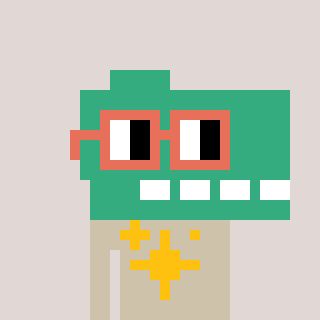
a pixel art character with square orange glasses, a dino-shaped head and a bege-colored body on a warm background